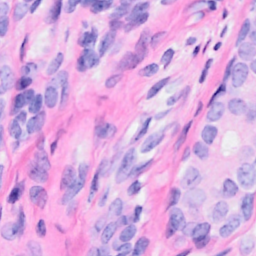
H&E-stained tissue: Breast